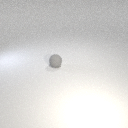
small gray rubber sphere